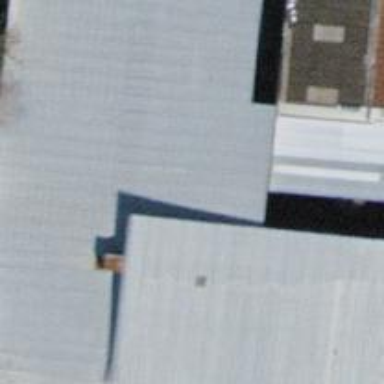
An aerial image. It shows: View of roof of building.